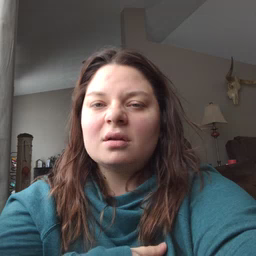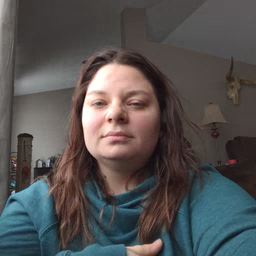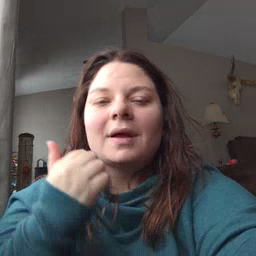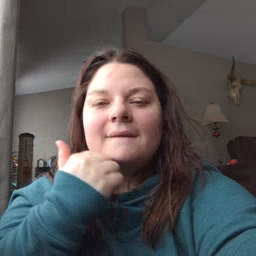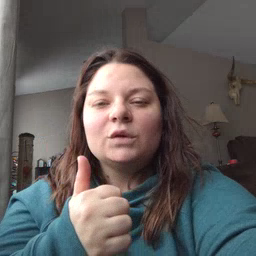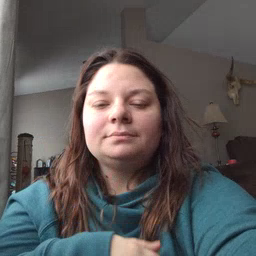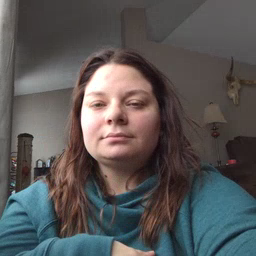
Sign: every